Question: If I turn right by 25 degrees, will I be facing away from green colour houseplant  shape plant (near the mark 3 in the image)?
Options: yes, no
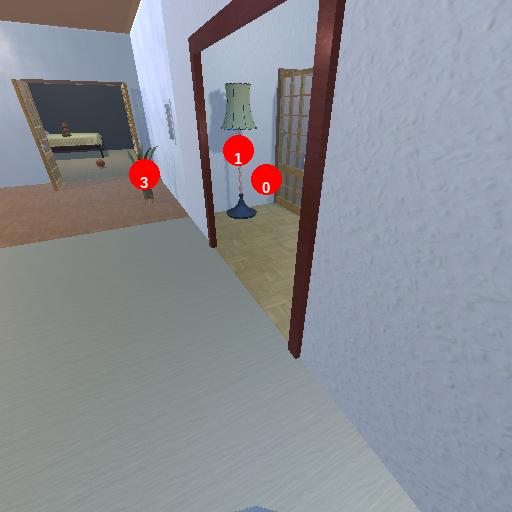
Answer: yes